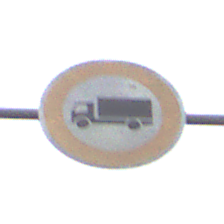
Verkehrszeichen: VerbotFuerKraftfahrzeugeUeberDreiKommaFuenfTonnen
Umgebung: Outdoor, Suburban
Tageszeit: Midday
Wetter: Overcast
Licht: Natural
Jahreszeit: NotSpecified
Kontrast: LowContrast